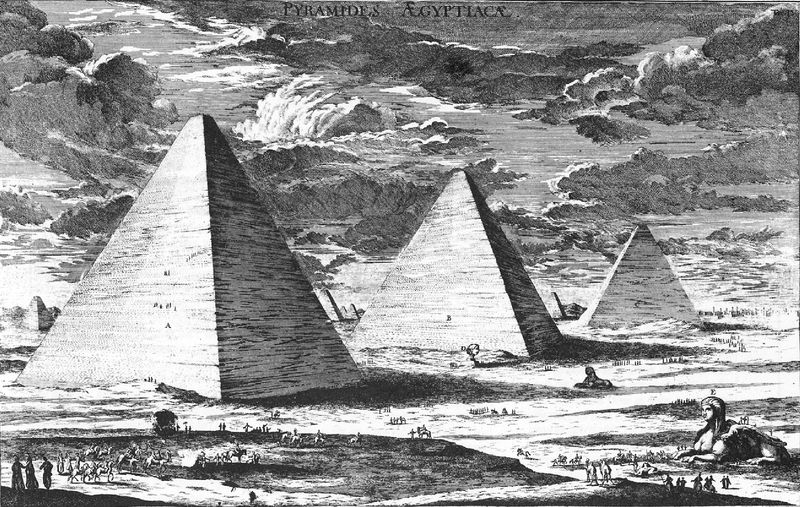
Titel: Entwurf einer historischen Architektur
Künstler: Johann Bernhard Fischer von Erlach
Schlagwörter: himmel, schatten, weiß, wolken, menschen, sand, grau, licht, schwarz, zeichnung, drei, pferd, düster, wüste, druck, radierung, stich, schwarzweiß, löwe, sphinx, ägypten, pyramiden, kamele, swings, gizeh, cheops, chäops